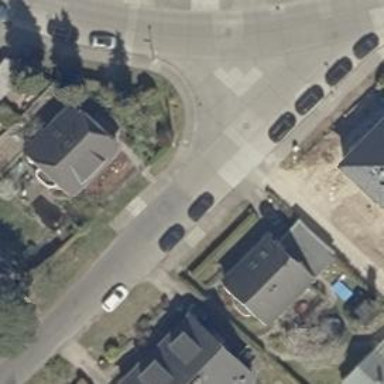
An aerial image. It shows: Asphalt road in residential area.